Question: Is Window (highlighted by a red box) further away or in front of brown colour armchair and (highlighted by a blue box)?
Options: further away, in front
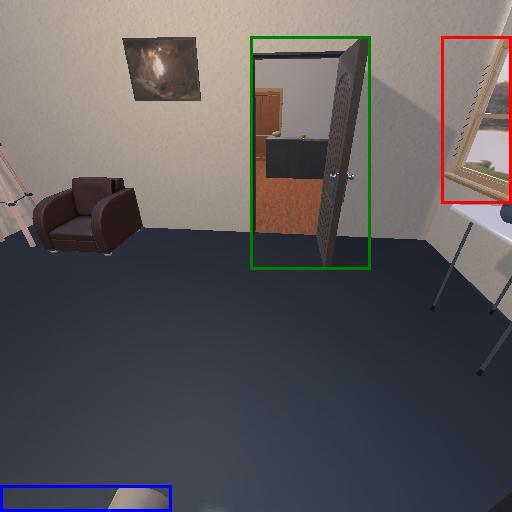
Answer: further away